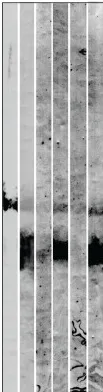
The results of immunoblotting tests and ELISAs of this patient. And RP of extracellular domain (ECD) of integrin (ITG) alpha6beta4 IgG antibodies of bullous pemphigoid (BP) control serum were positive for BP230, BP180 and LAD-1, IgG antibodies of pemphigus vulgaris (PV) control serum were positive for desmoglein (Dsg) 1 and Dsg3, IgG antibodies of paraneoplastic pemphigus (PNP) control serum were positive for envoplakin and periplakin. IgG antibodies of anti-LM332-type mucous membrane pemphigoid (MMP) control serum were positive for three subunits of LM332. MAb, monoclonal antibody. The RPs of LM332 and ITGalpha6beta4 ECD were purchased from Biolamina (Sundbyberg, Sweden) and R&D systems (Minneapolis, MN, USA), respectively.
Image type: pathology (immunostaining)